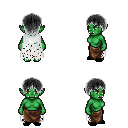
a pixel art fantasy rpg character, female body template, orc, green skin, white tattered cape, robe skirt, gray plain hairstyle, black slippers, four views (front, back, left, right), 2x2 character sprite sheet, small pixel art, hard edges, no anti-aliasing